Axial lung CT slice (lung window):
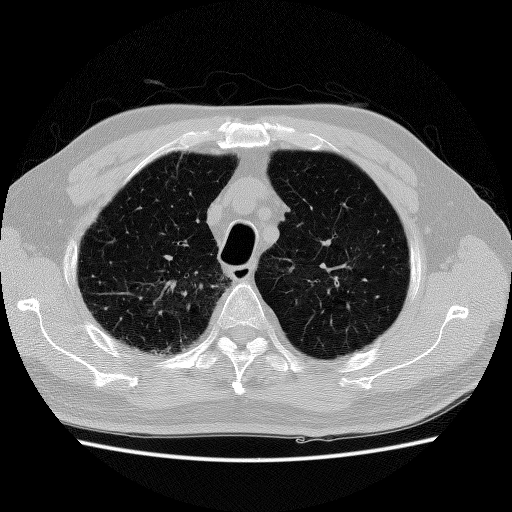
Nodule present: no